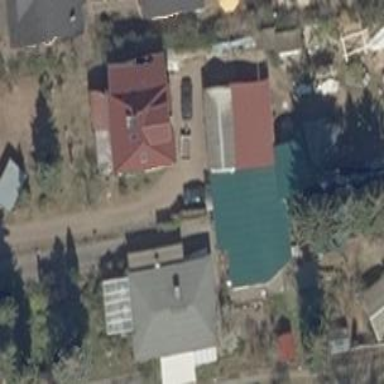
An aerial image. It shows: Driveway.